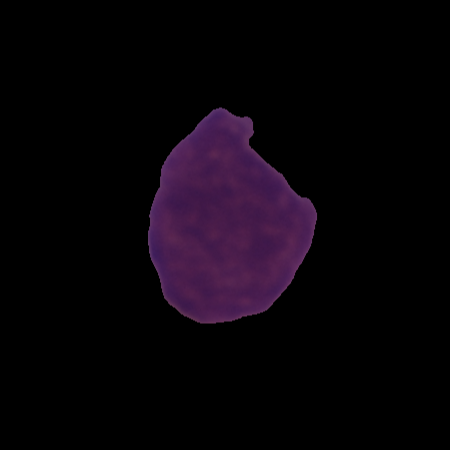
Label: healthy